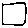
Label: square